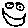
Label: smiley face